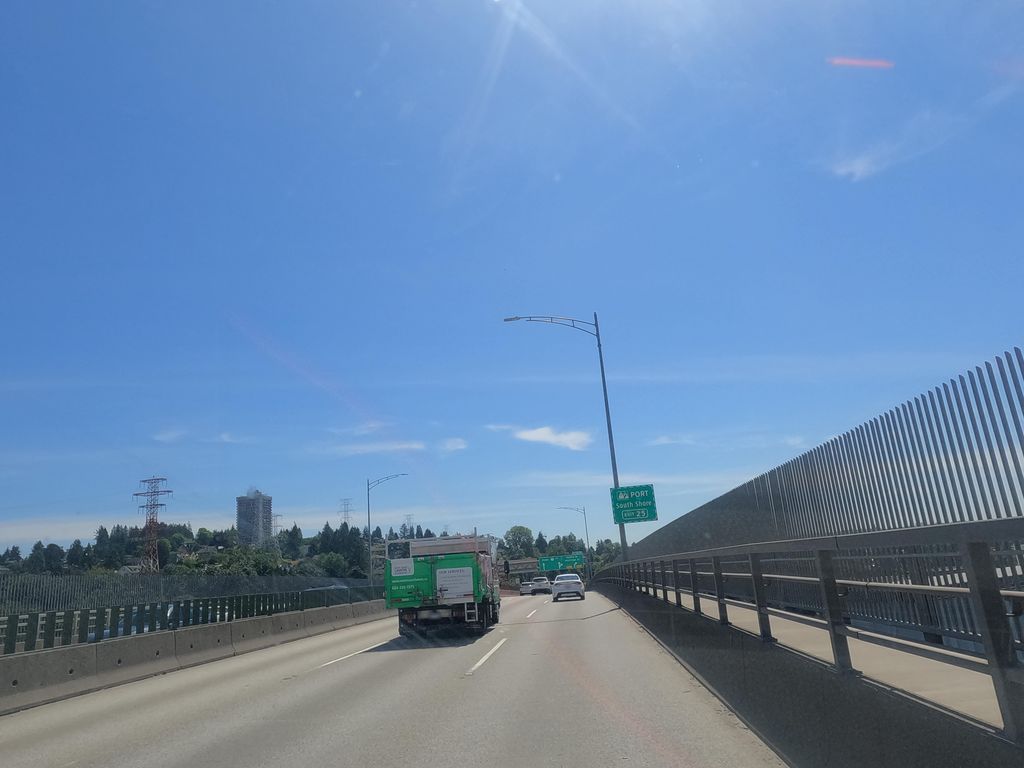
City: vancouver